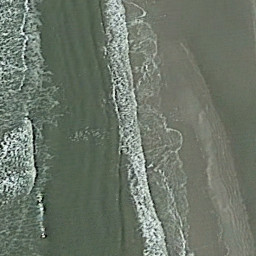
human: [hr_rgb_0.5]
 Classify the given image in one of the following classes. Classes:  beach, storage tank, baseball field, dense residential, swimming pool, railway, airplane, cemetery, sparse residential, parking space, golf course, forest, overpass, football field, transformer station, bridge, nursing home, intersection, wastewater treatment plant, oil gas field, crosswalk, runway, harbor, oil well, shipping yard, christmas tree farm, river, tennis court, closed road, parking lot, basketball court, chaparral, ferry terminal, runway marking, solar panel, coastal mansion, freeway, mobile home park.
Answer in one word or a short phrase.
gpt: beach